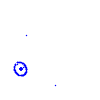
Particle: proton